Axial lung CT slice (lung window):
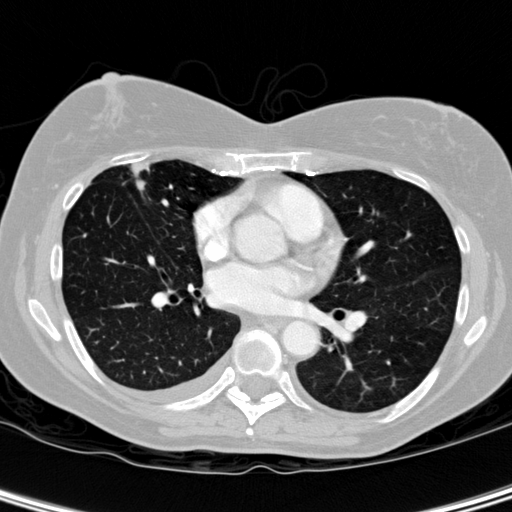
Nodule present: no